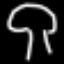
Label: mushroom